Interaction volume radius: 10 \u00c5
Interaction volume height: 20 \u00c5
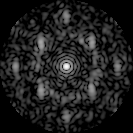
Disorder parameter: 0.5793